Question: What happen if a client wants a pixel perfect design, or in this case "percent perfect" like this example?

The full container is 100% height, so the sum of all divs and spaces results in 100% height.
The problem here is that i tried to add the spaces using margin-bottom in divs but realized that the percent margins don't represent the desired value inside the full container of 100% height.
The only solution that I know is using divs with % height instead of margins. But i want to do a cleaner html. Is there another alternative for this?
I am using phonegap + ionic, is a mobile design.
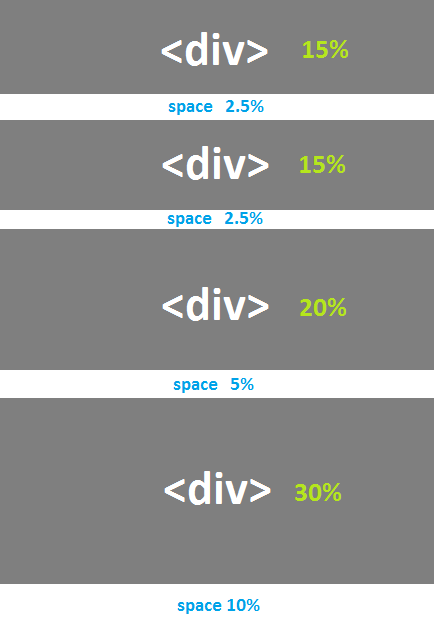
Answer: First you will have to set the root element to 'height:100vh'
Then use ':nth-child' to set the height and the margin of each divs
'''
*{box-sizing: border-box}
:root{width: 100vw; height: 100vh; text-align: center}
body{padding: 0; margin:0}
div{
display: block;
background: #333;
width: 480px;
}
div:first-child, div:nth-child(2){
height: 15vh;
margin: 0 0 2.5vh 0
}
div:nth-child(3){
height: 20vh;
margin: 0 0 5vh 0
}
div:nth-child(4){
height: 30vh
}
'''
'''
<div></div>
<div></div>
<div></div>
<div></div>
'''